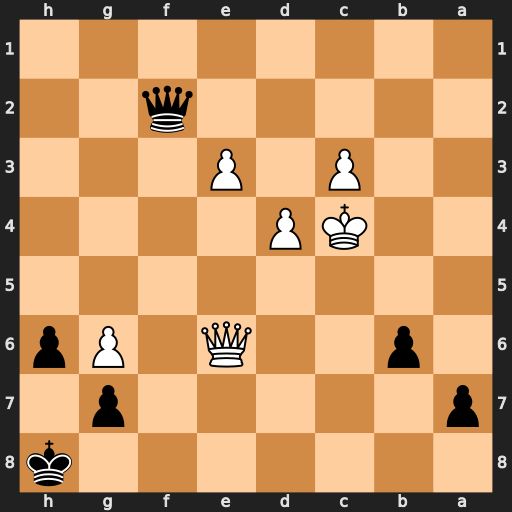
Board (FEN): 7k/p5p1/1p2Q1Pp/8/2KP4/2P1P3/5q2/8
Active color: b
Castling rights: -
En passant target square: -
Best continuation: Qa2+ Kd3 Qxe6